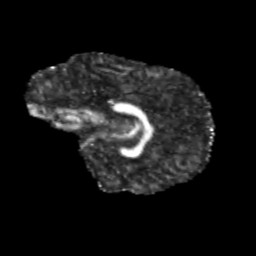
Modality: FA
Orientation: sagittal
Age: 10
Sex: male
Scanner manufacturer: siemens
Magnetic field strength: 3 T
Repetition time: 3.8 s
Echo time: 0.07 s